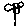
Label: flower